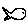
Label: fish